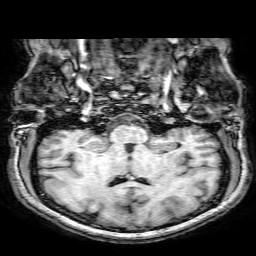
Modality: T1w
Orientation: sagittal
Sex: female
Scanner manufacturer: philips
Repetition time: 0.008221 s
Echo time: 0.00382 s